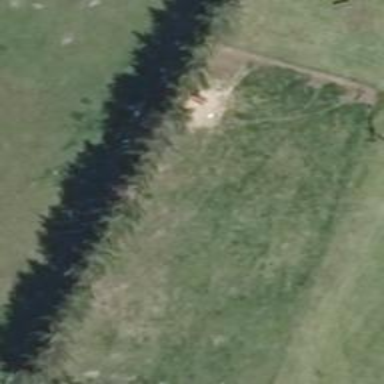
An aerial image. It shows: Row of trees in natural setting.